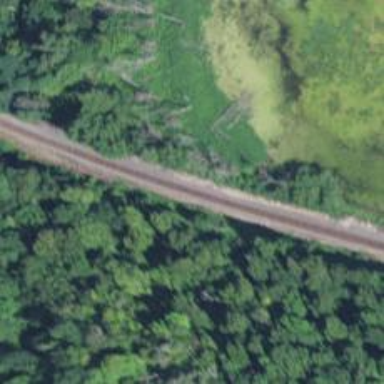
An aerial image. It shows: Railway track.